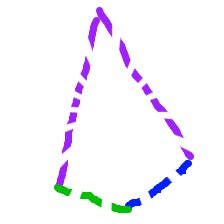
Shape: kite